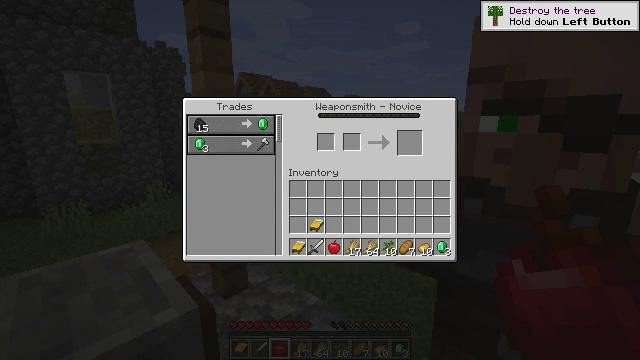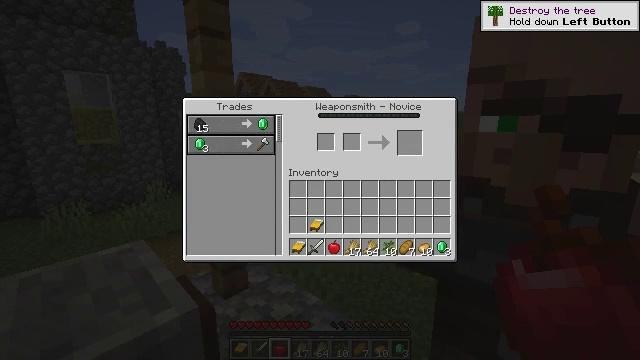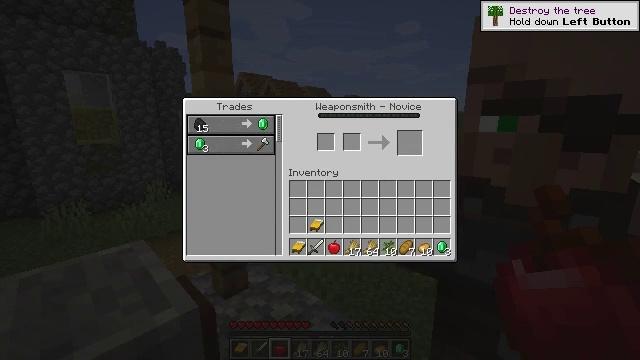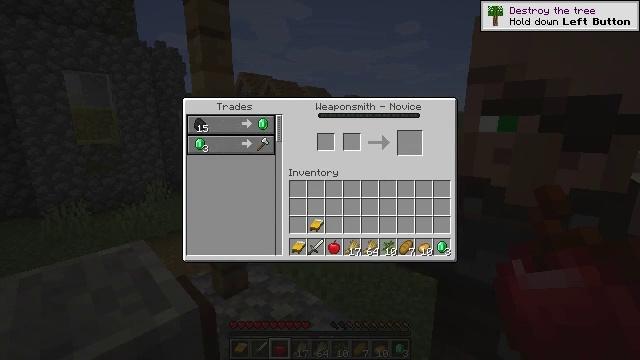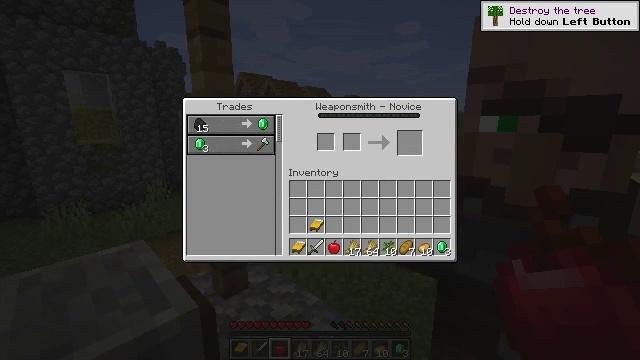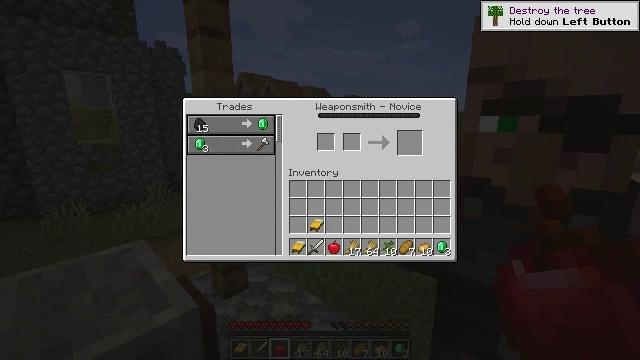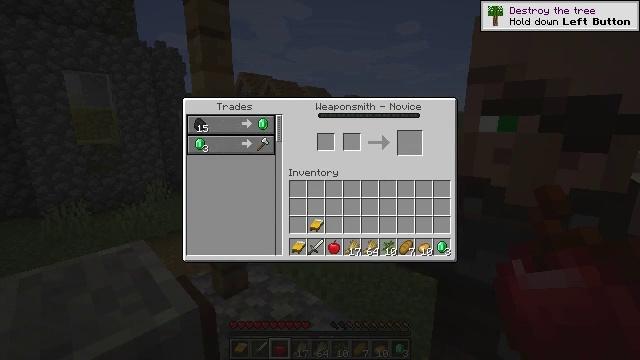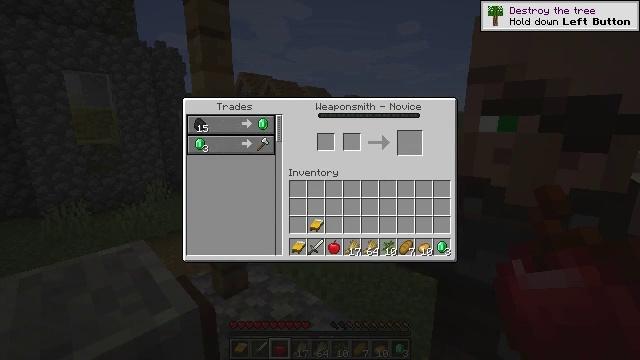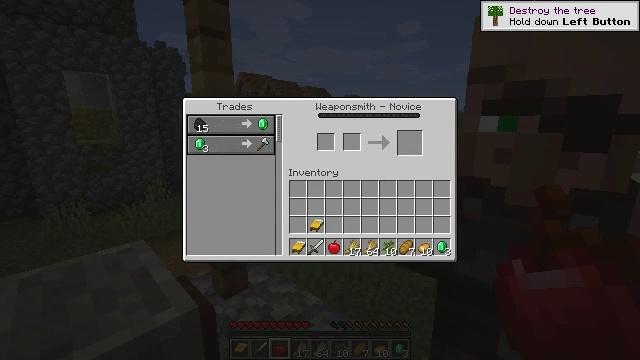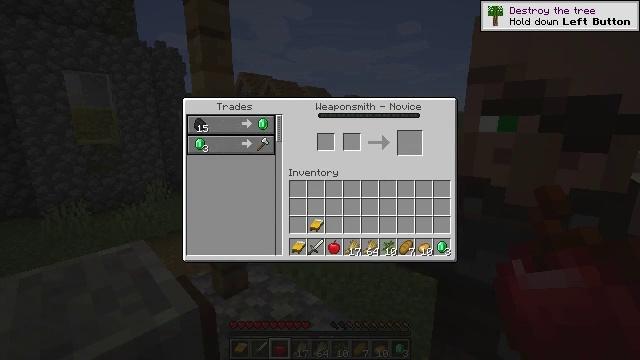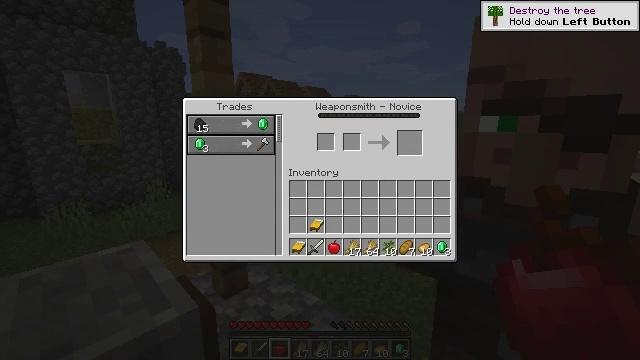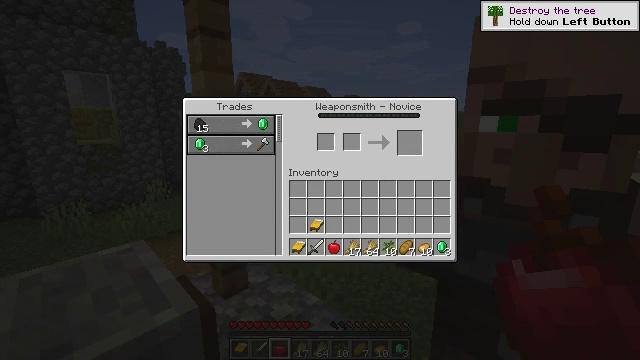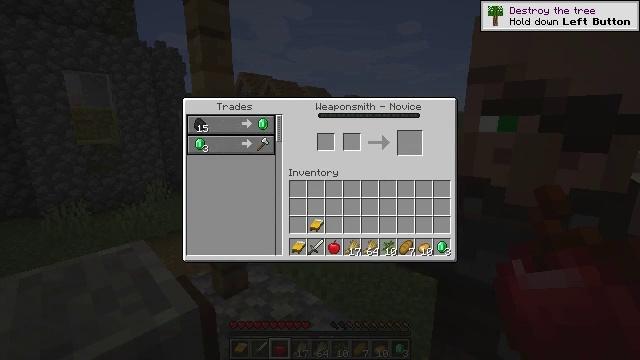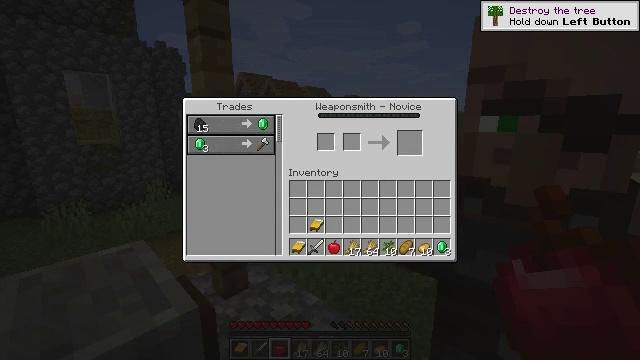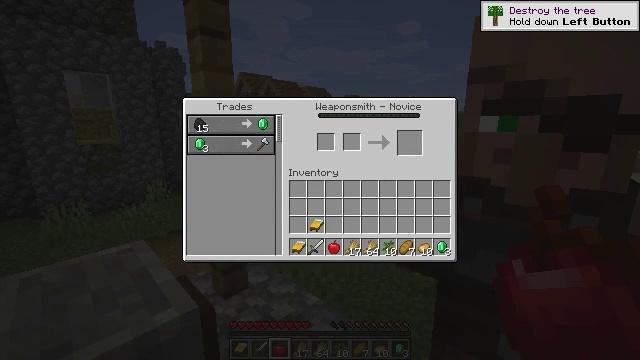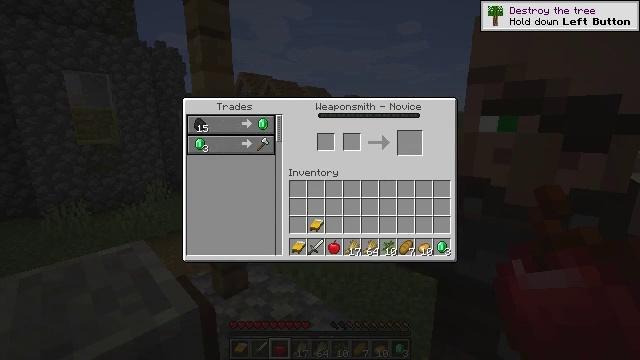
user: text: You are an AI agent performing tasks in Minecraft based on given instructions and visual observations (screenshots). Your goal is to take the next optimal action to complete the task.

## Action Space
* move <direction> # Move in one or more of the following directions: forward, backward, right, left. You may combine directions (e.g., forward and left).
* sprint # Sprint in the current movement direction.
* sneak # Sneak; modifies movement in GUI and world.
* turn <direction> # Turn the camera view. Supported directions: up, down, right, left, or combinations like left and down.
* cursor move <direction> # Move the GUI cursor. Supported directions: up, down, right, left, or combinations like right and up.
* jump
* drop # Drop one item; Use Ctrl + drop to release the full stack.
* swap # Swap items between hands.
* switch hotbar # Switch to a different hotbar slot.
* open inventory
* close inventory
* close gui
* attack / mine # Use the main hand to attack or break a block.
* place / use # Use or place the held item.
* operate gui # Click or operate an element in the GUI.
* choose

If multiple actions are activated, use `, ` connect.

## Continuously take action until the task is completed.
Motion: motion action
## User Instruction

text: craft item air
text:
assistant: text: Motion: no_op
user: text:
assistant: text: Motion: no_op
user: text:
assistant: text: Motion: no_op
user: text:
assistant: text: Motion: no_op
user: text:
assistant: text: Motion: no_op
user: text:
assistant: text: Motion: no_op
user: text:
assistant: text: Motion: no_op
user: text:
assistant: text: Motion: no_op
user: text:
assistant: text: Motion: no_op
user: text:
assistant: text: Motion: no_op
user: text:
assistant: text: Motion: no_op
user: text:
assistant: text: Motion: cursor move down
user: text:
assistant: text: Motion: cursor move left
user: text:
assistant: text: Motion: no_op
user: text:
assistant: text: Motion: cursor move right
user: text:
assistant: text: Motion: no_op
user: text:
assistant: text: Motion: no_op
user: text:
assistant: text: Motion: no_op
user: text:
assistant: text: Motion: no_op
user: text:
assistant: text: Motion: no_op
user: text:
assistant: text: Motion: cursor move down
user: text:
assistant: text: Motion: no_op
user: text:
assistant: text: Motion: no_op
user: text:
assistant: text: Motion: no_op
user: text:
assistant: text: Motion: no_op
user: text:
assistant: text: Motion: no_op
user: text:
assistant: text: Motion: no_op
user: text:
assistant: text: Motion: cursor move down
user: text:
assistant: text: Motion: cursor move down
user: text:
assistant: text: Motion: cursor move down